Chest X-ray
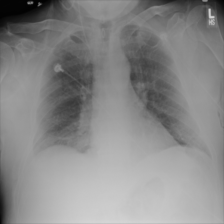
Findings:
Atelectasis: negative
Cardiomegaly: negative
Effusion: negative
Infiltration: negative
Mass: negative
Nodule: negative
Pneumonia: negative
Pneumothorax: negative
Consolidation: negative
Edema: positive
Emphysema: negative
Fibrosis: negative
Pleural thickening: negative
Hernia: negative